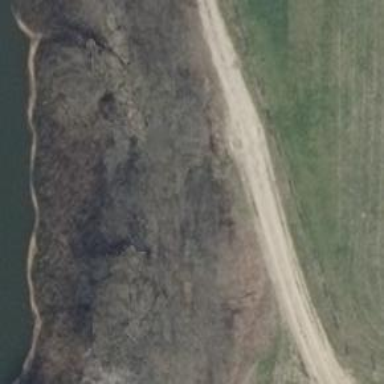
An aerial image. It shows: Ground path.